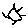
Label: sun